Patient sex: F
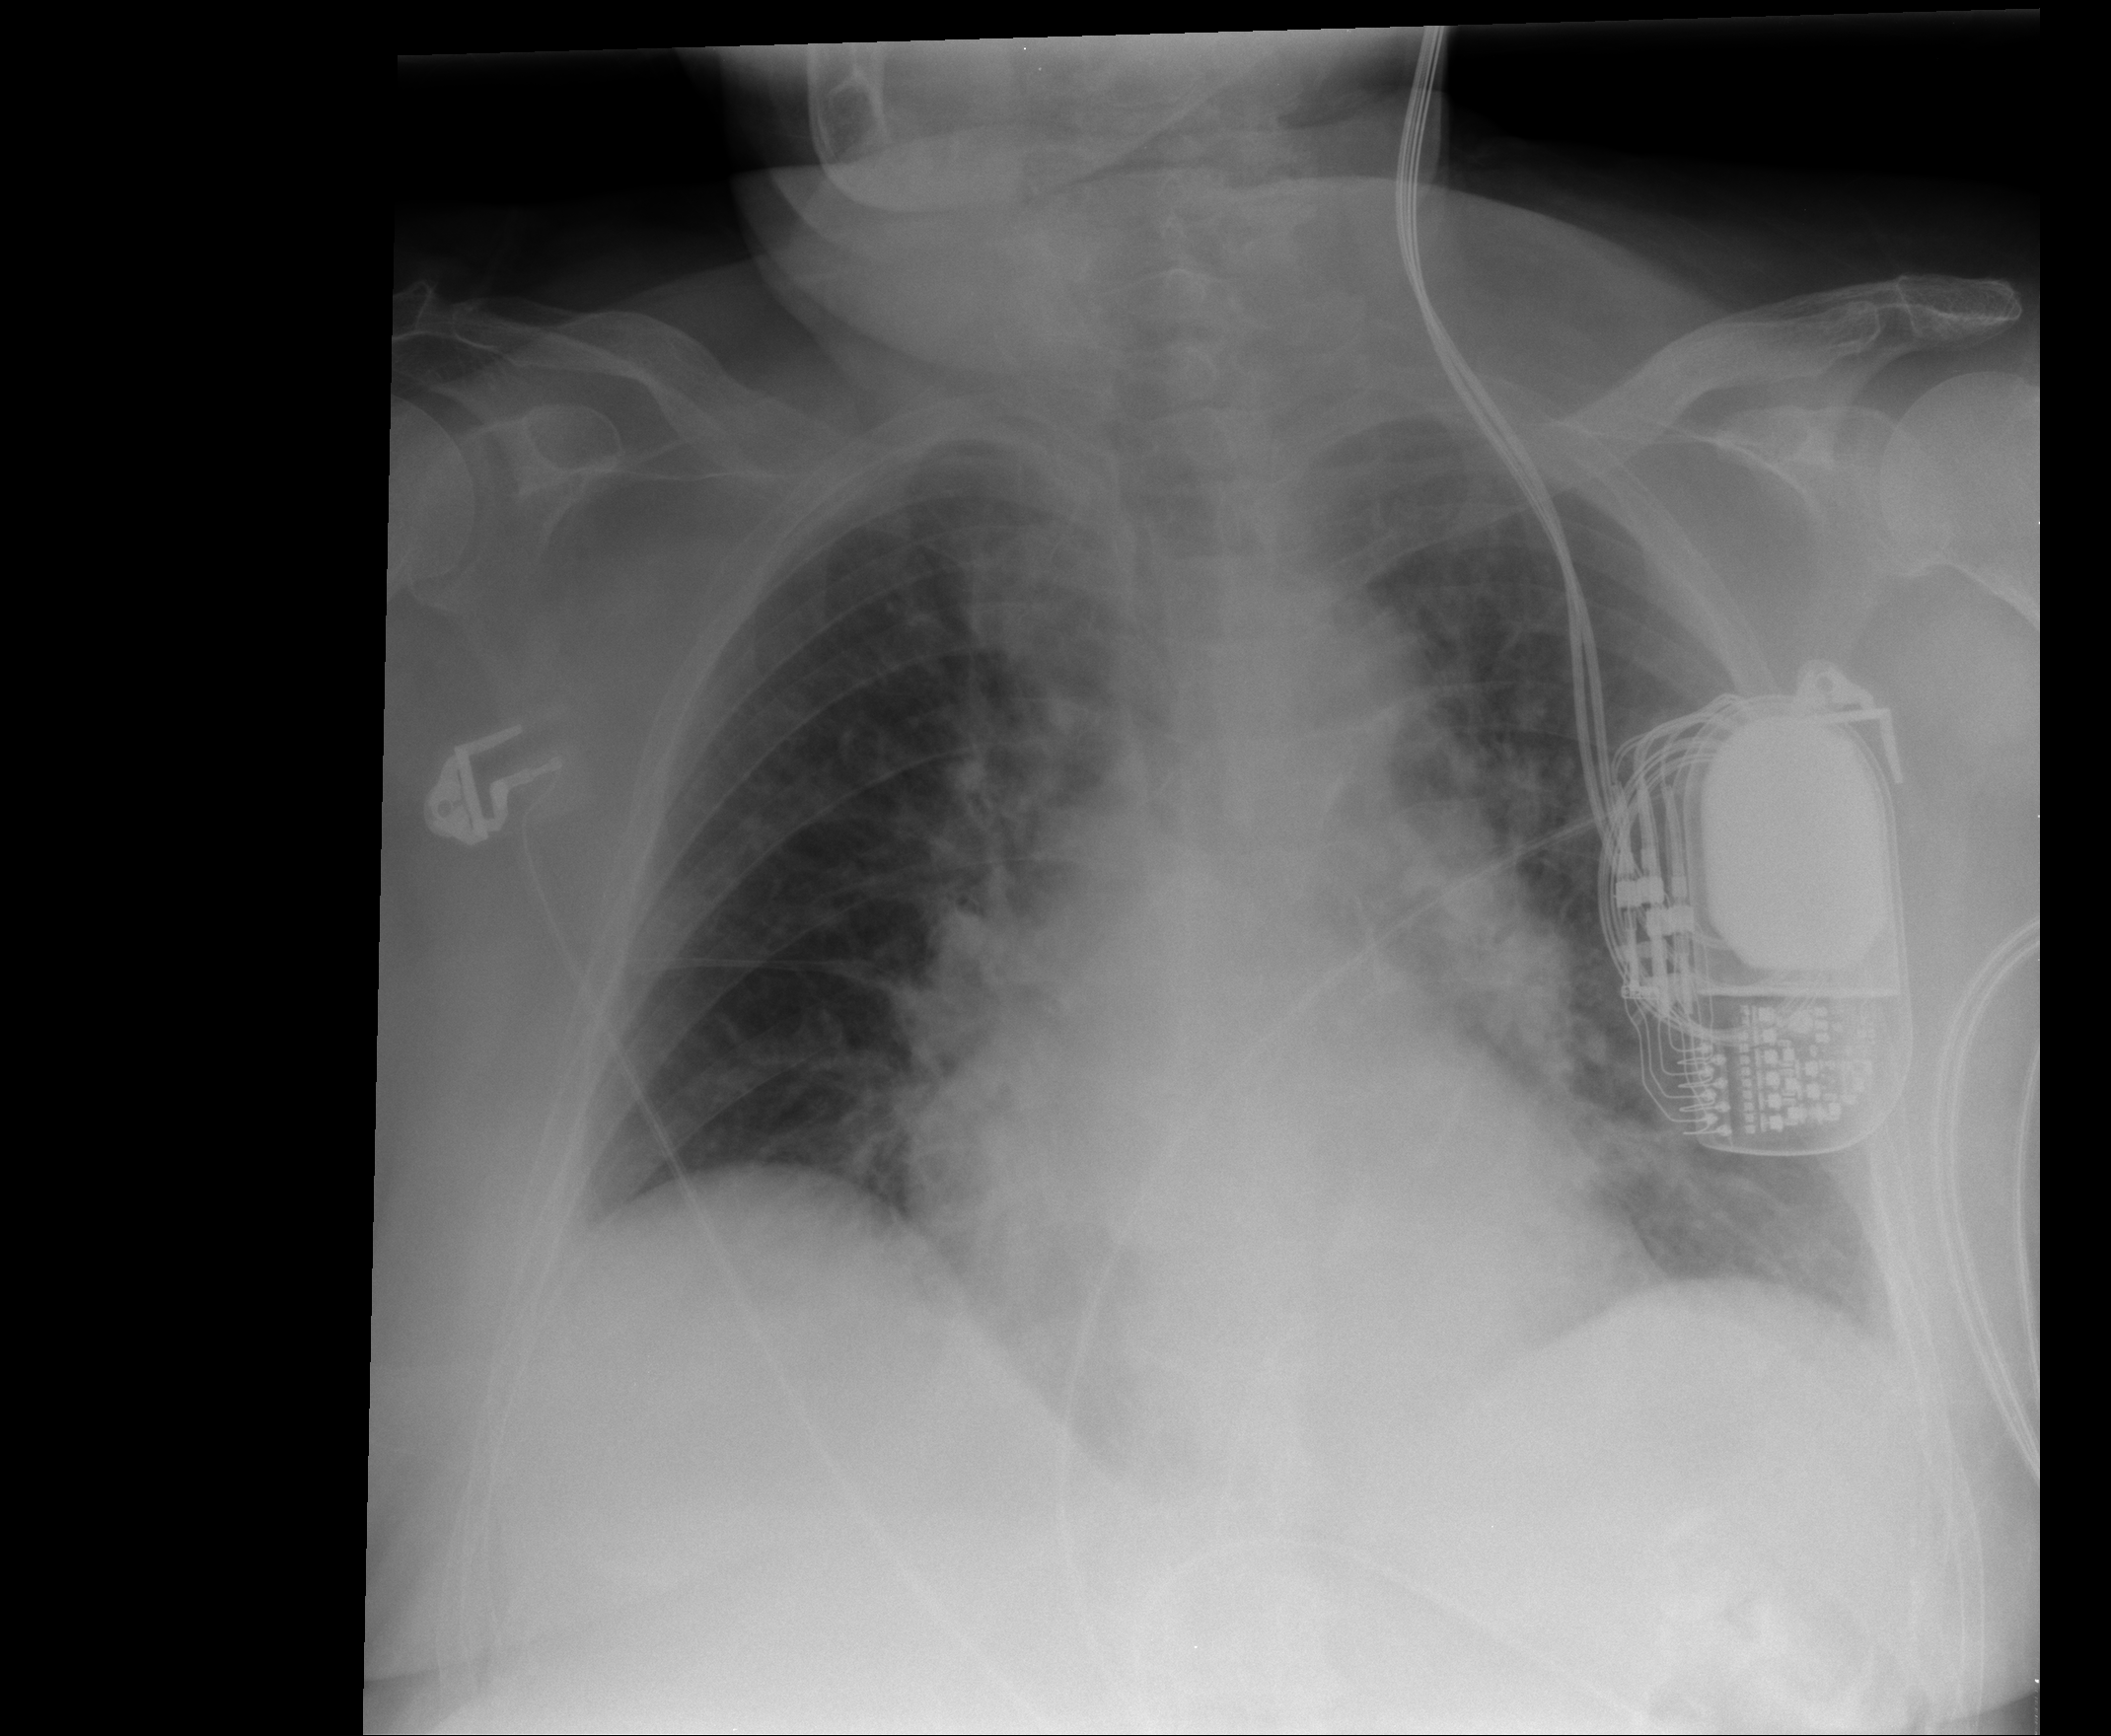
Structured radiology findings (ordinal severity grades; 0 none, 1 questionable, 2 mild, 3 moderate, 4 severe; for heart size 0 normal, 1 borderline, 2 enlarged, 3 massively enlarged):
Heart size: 2
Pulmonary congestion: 2
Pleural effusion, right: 0
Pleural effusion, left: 1
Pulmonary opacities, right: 0
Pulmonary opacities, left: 0
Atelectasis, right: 0
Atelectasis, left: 2